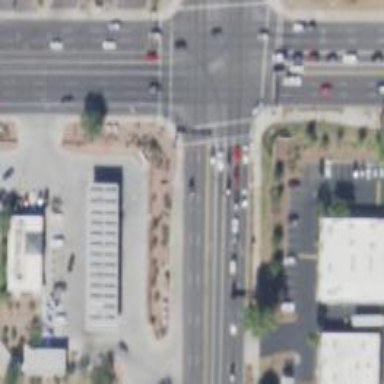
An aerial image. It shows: Crossing with marked lines on the road.